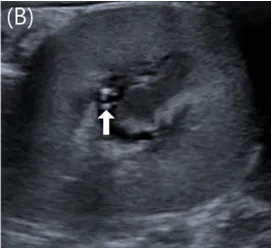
Postoperative US images of left kidney. (B) Transverse image. Three days after surgery, the left renal pelvic height was observed to be within 2 mm on US, and a nephrostomy tube was observed normally as two parallel lines in the renal pelvis (white arrow).
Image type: radiology (ultrasound)